Question: I working on a simple paint program.
It seemed Qt (and KDE) would be a easy way to implement it.
I find Qt quite easy to work with, but now I have hit a problem.
When I draw something in my program the mouse skips if I move the mouse to fast.
like this:

It susposed to be like one long string.
I'm using mouseMoveEvent() to draw a pixel to my image when the left mouse button is pressed down.
I have called setMouseTracking(true); so the event should be called as long as I move the mouse.
'''
void camoMaker::mouseMoveEvent(QMouseEvent *ev)
{
if(ev->state()==Qt::LeftButton)
{
QPoint mPoint=ev->pos();
mPoint.setX(mPoint.x()-80);
drawPoint(mPoint);
}
}
'''
camoMaker is the main widget.
drawPoint() draws a pixel on both a internal QImage and using QPainter on a QWidget thats the drawing area.
It seems to me that either mouseMoveEvent() isn't called for every pixel the mouse moves or that the mouse actually just skips some pixel.
I understand that it might just how it works and not Qt fault but X11 or how the OS handle mouse position/input.
If so how would I go about to fix it, should I try to interpolate from 2 points that gets registered?
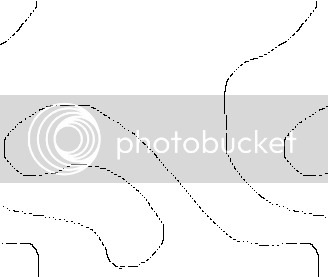
Answer: Mouse events don't occur for each pixel as the mouse moves, on most operating systems. The message handlers (including KDE/linux) repeatedly show mouse movements, but pixels will often be skipped.
You'll need to track the last pixel location, and either draw a line, or add extra points in between the last position and the current position.